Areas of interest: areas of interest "Houying Group Magnesium Building Materials Industrial Park"
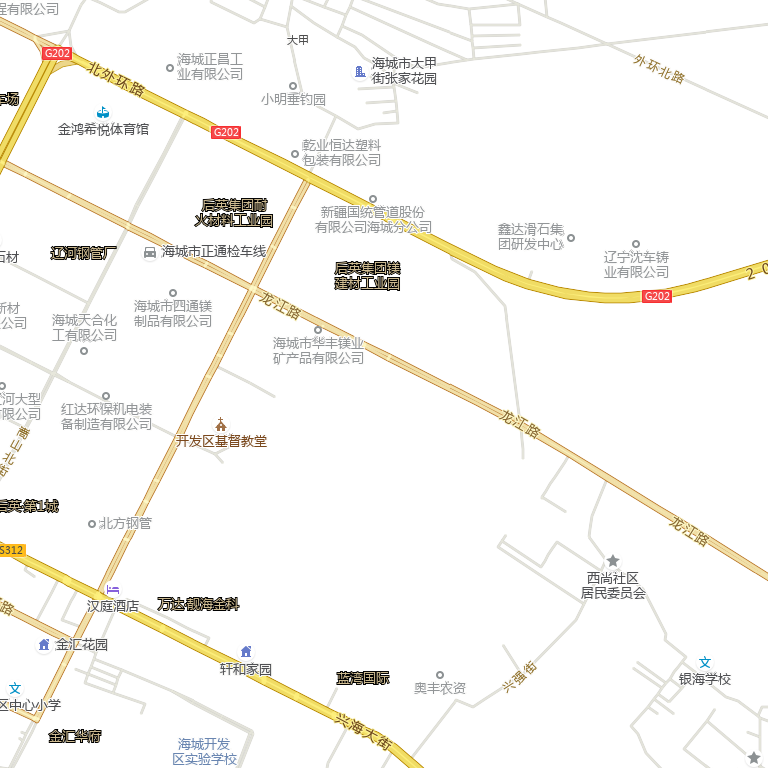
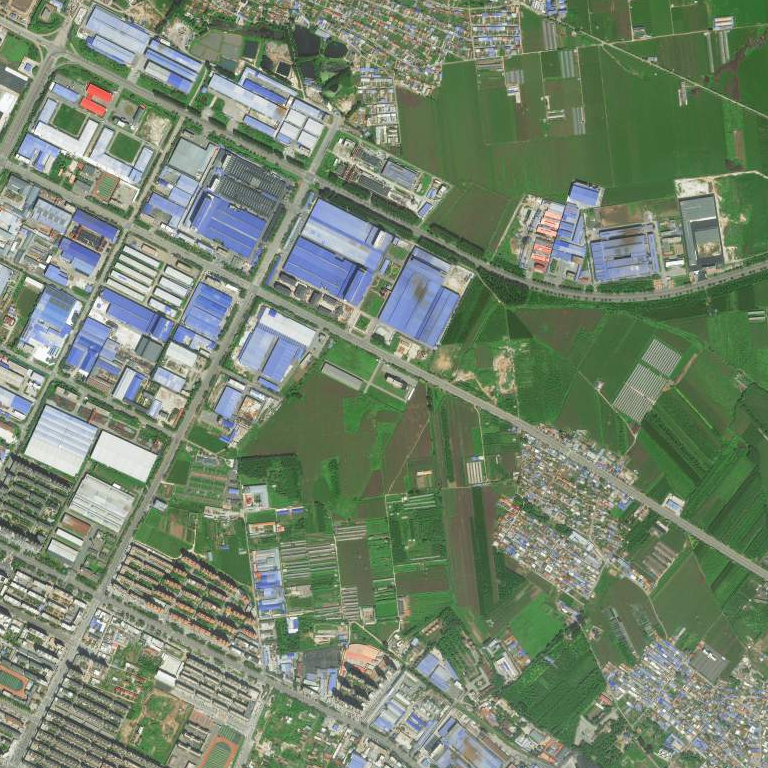